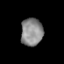
Tissue: prostate
Cell type: T cells
Senescence score: 0.3276
Nuclear area (px): 589
Mean DAPI intensity: 138.572